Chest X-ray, PA view. Patient: 50 years old, sex F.
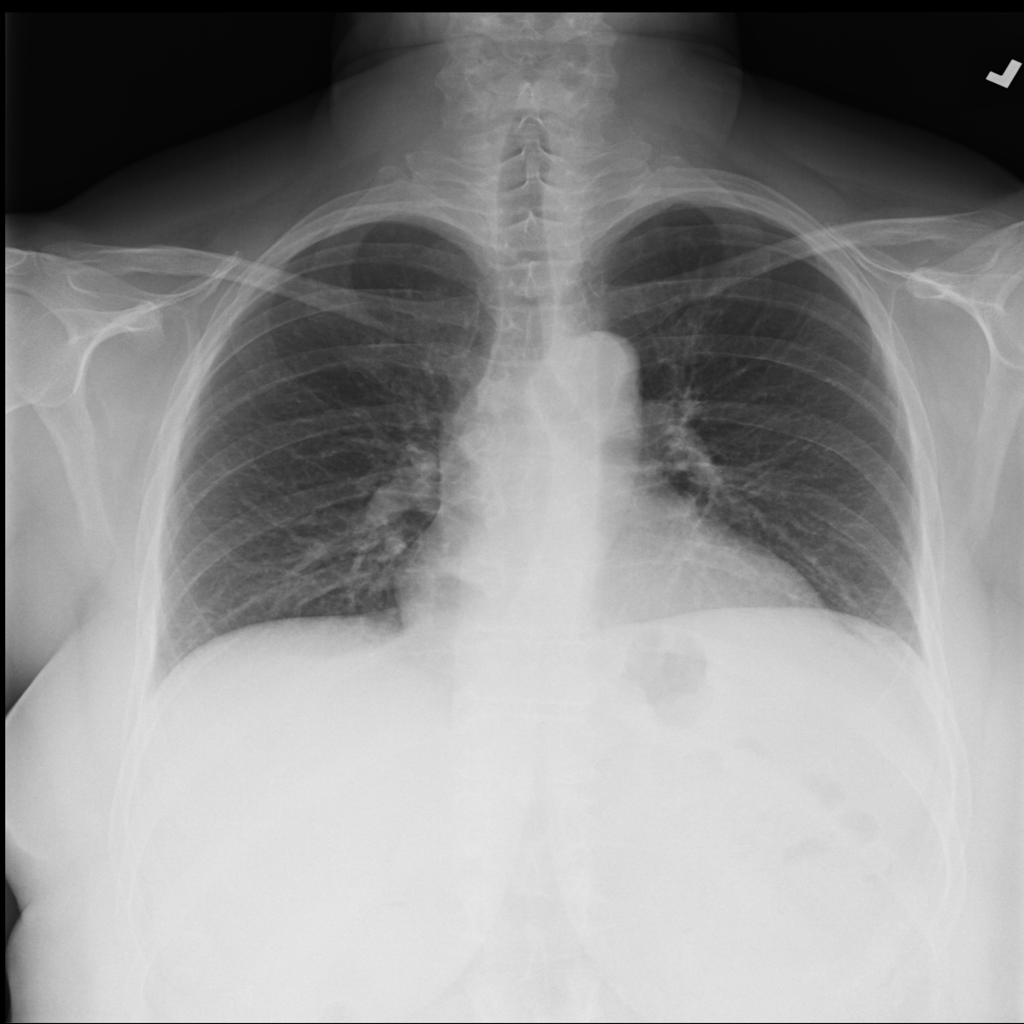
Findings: No Finding